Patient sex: F
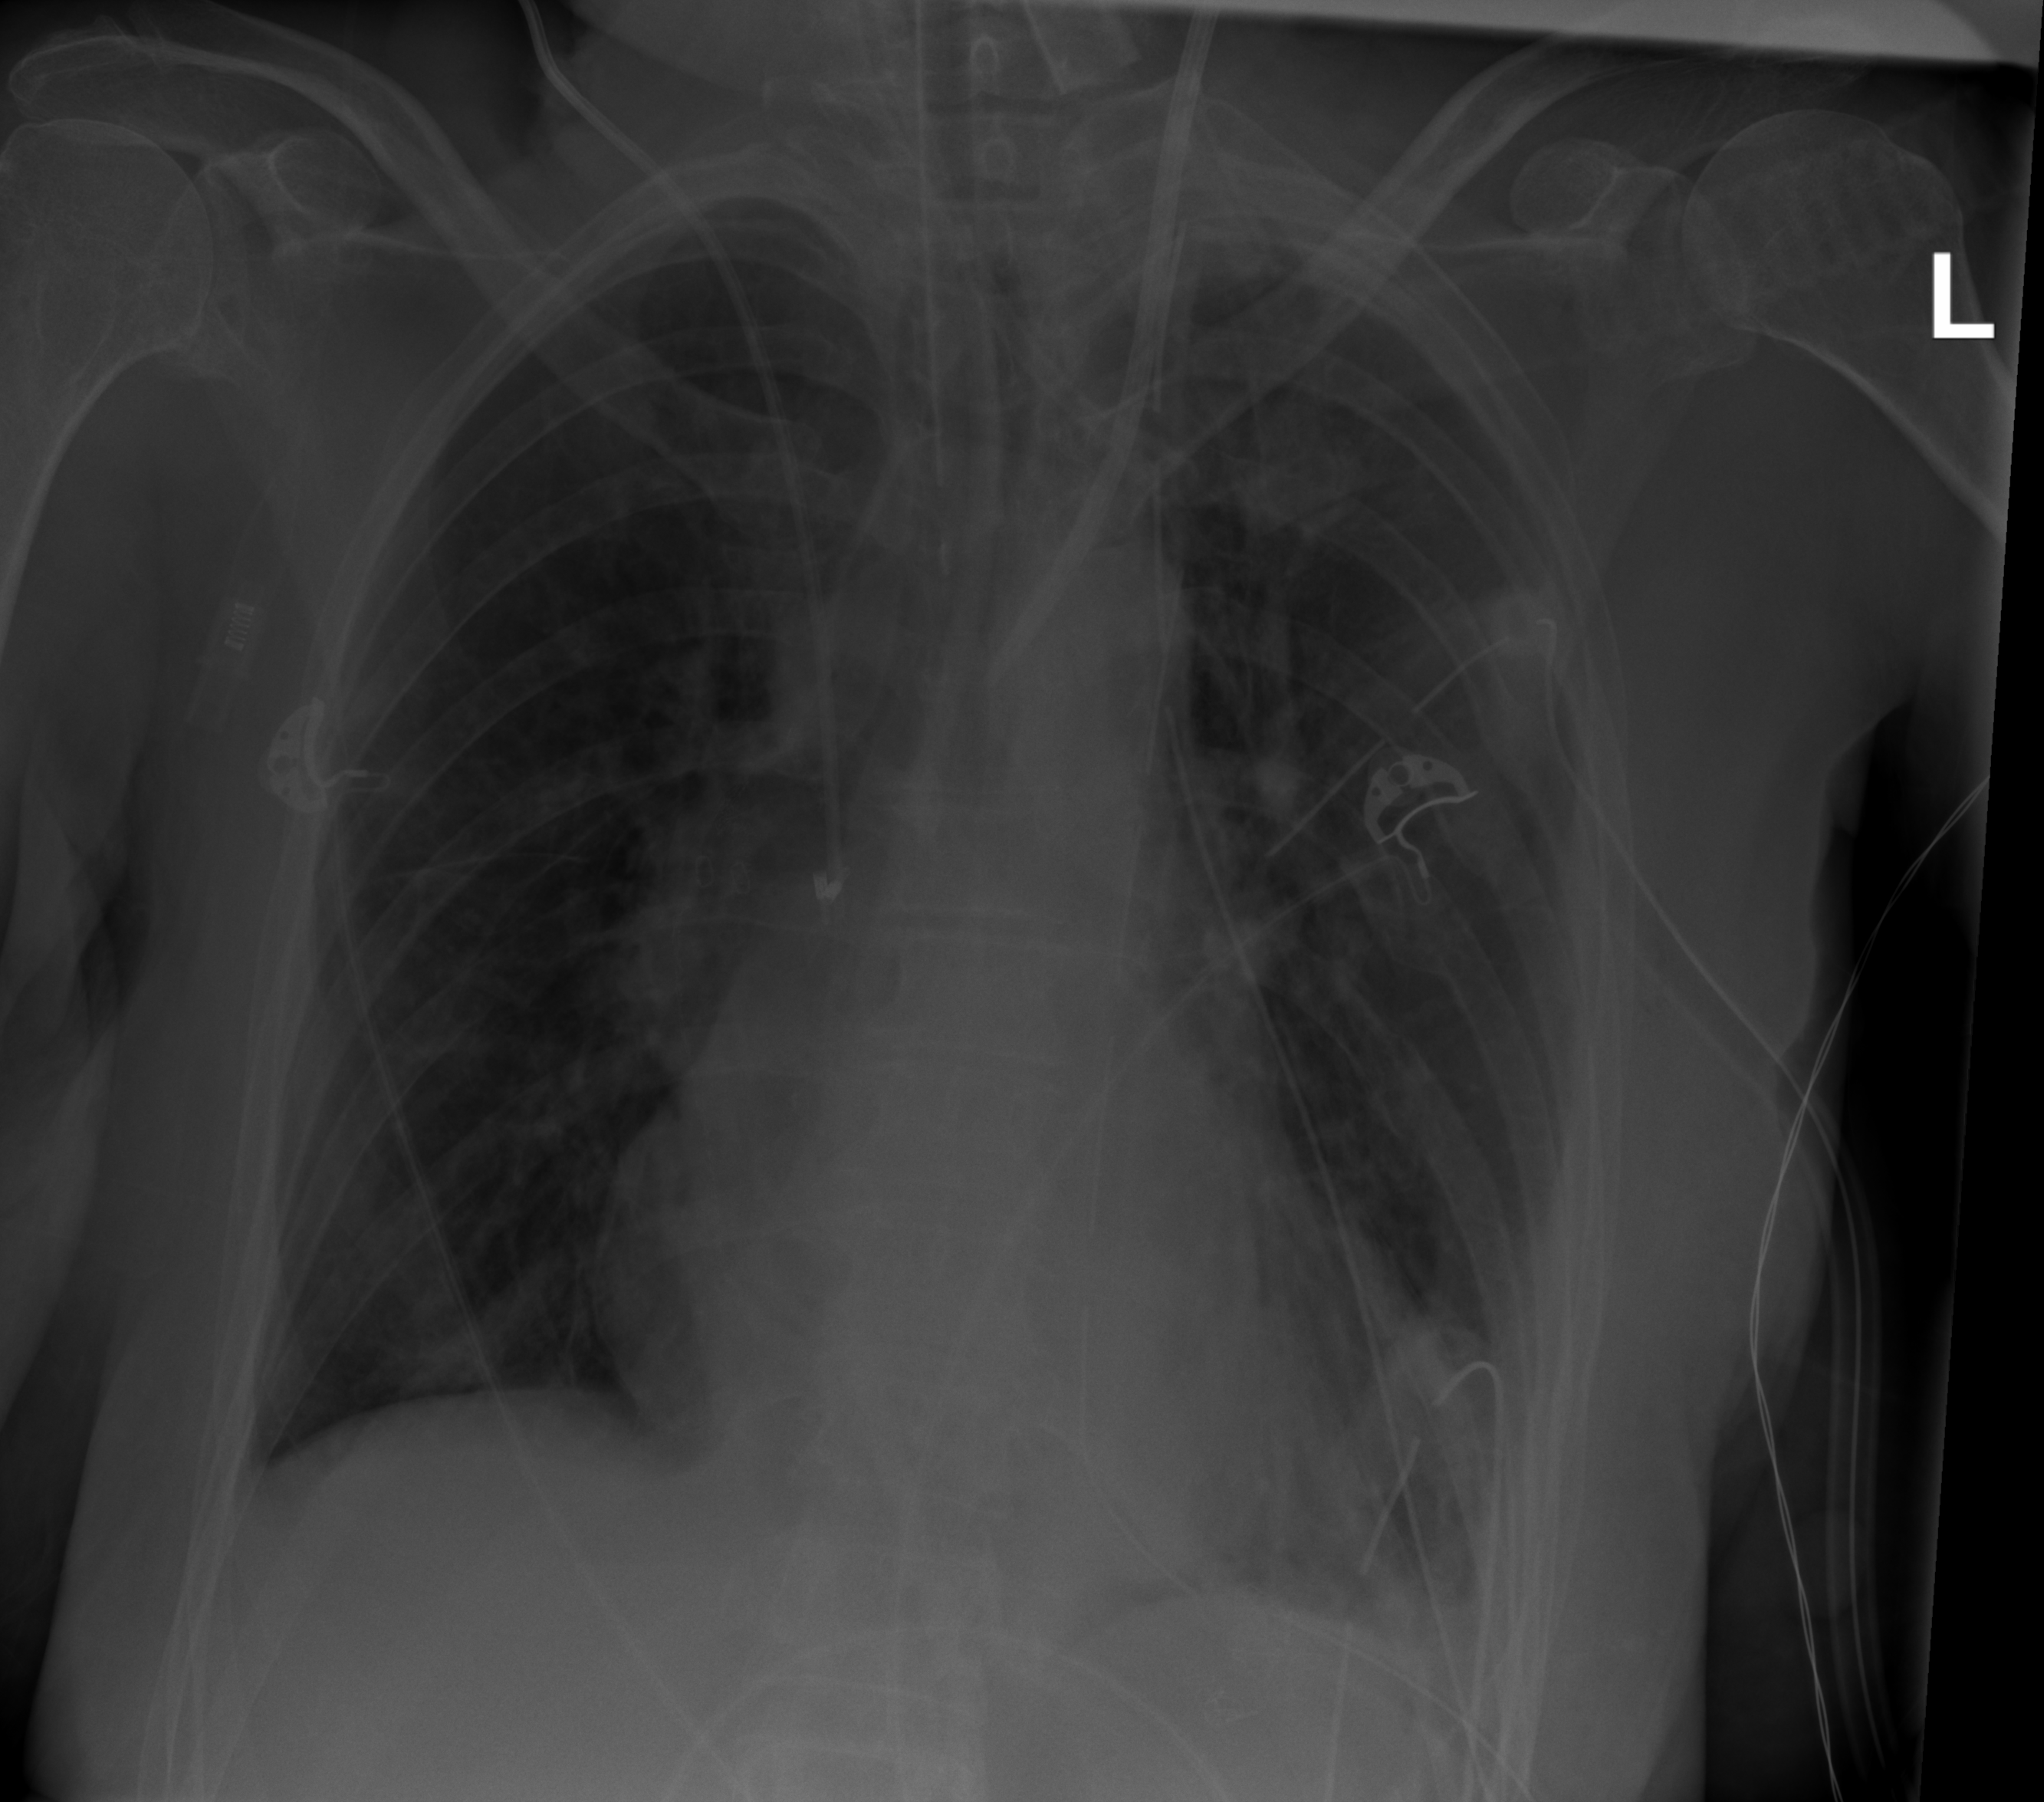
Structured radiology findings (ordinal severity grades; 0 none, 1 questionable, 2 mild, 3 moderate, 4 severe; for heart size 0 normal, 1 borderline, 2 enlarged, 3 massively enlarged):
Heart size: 1
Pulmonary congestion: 2
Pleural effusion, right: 2
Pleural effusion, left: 2
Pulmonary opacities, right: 2
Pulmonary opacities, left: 2
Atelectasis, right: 2
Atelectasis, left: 2